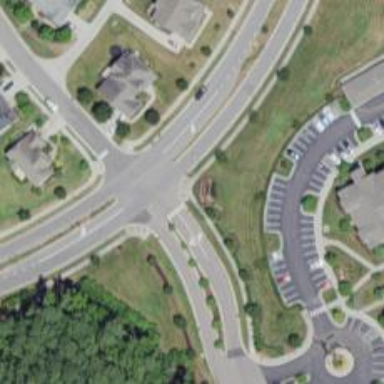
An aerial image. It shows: Unmarked crossing on footway.